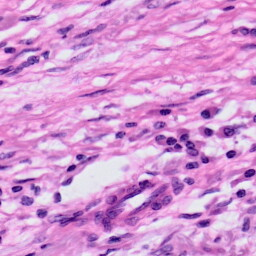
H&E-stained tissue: Skin